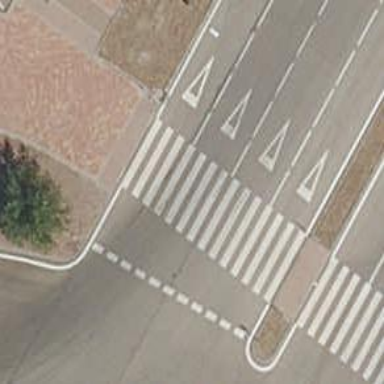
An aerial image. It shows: Uncontrolled crossing on the road.